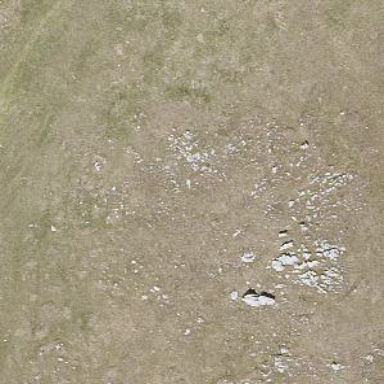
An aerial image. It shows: Landscape of bare rock.